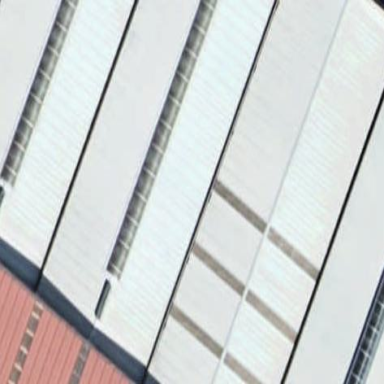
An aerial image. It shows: Warehouse.